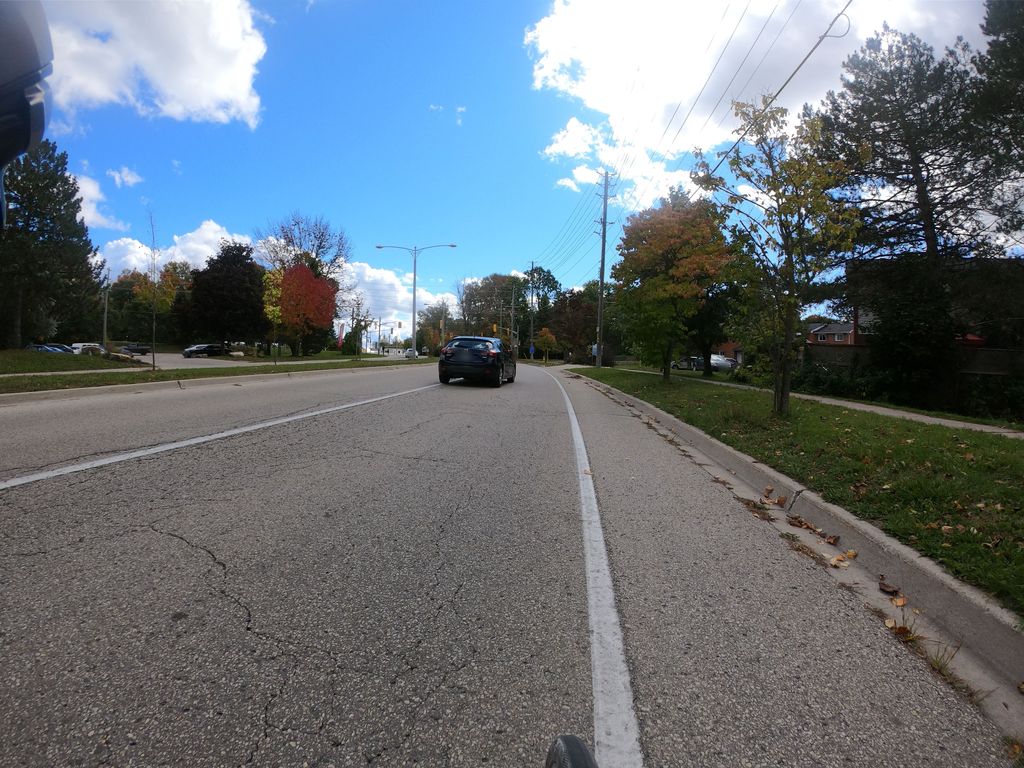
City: kitchener-waterloo